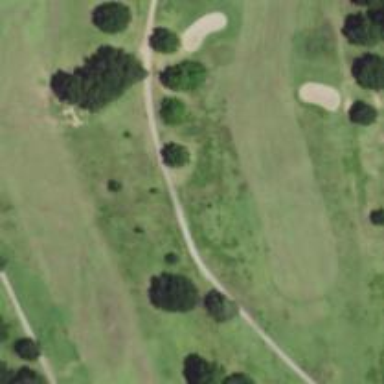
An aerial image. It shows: Golf fairway surrounded by grass.